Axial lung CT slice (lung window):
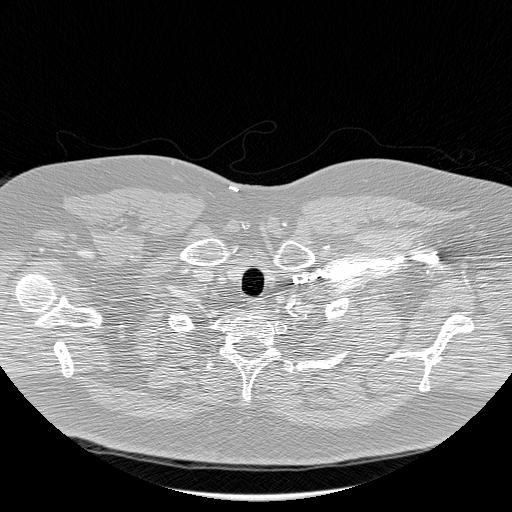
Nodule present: no